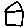
Label: house